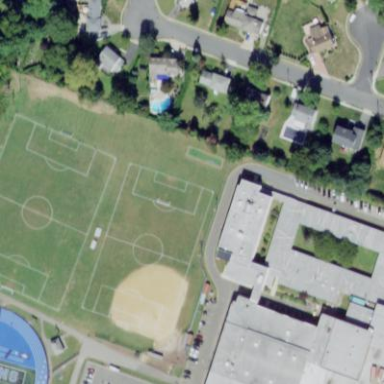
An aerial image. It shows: Multi-sport pitch for leisure and various sports activities.